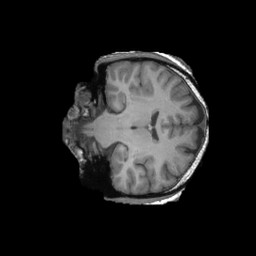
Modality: T1w
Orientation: coronal
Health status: ill
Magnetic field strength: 3 T